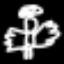
Label: angel